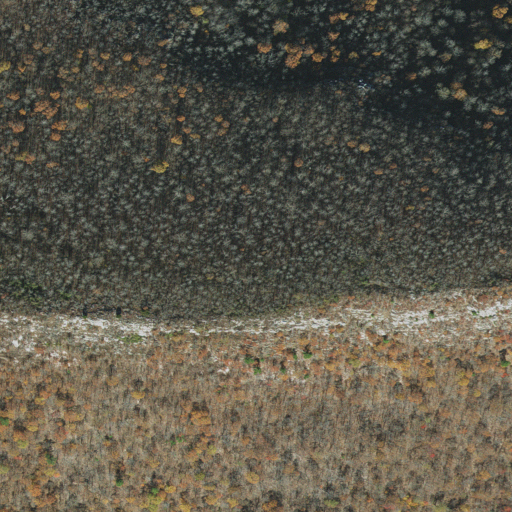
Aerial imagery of mountain in Arkansas named Raspberry Mountain containing deciduous forest, mixed forest, and shrub